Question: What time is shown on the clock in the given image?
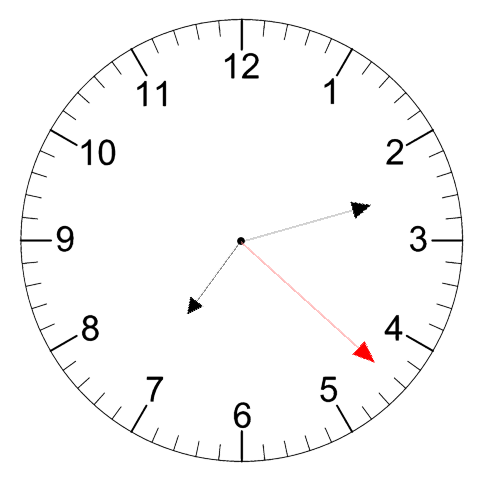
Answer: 07:12:22